Question: I have 'mypage.php' where I try to 'fopen' a file, but I get:
'Warning: fopen(/json/subcat/list.json): failed to open stream: No such file or directory'
This is how I try to open file: '$json = fopen("/json/subcat/list.json", "r");'
This is the tree of project:

P.S.: I use 'xampp' and 'root' is '.../htdocs/projectName/' and
'list.json' contains '{"list": ["a", "b"]}', if matter.
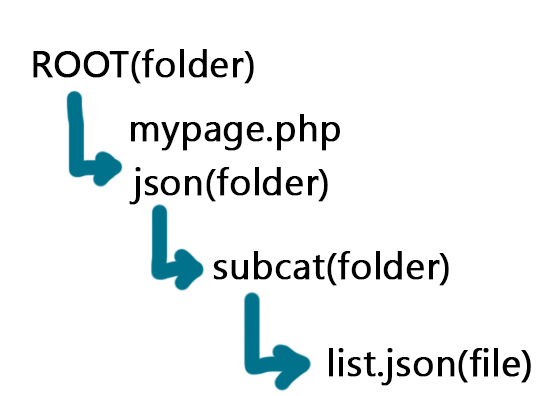
Answer: You could use a full path using '$_SERVER['DOCUMENT_ROOT']'
'''
$json = fopen($_SERVER['DOCUMENT_ROOT'] . "/json/subcat/list.json", "r");
'''
This will give you the file path to your document root, and then will append the rest of the path onto it.
Or you relative paths, which is:
'''
$json = fopen("json/subcat/list.json", "r");
'''
Without the first /
Check out this link for more information about relative and absolute paths: <URL>